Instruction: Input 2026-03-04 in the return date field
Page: home
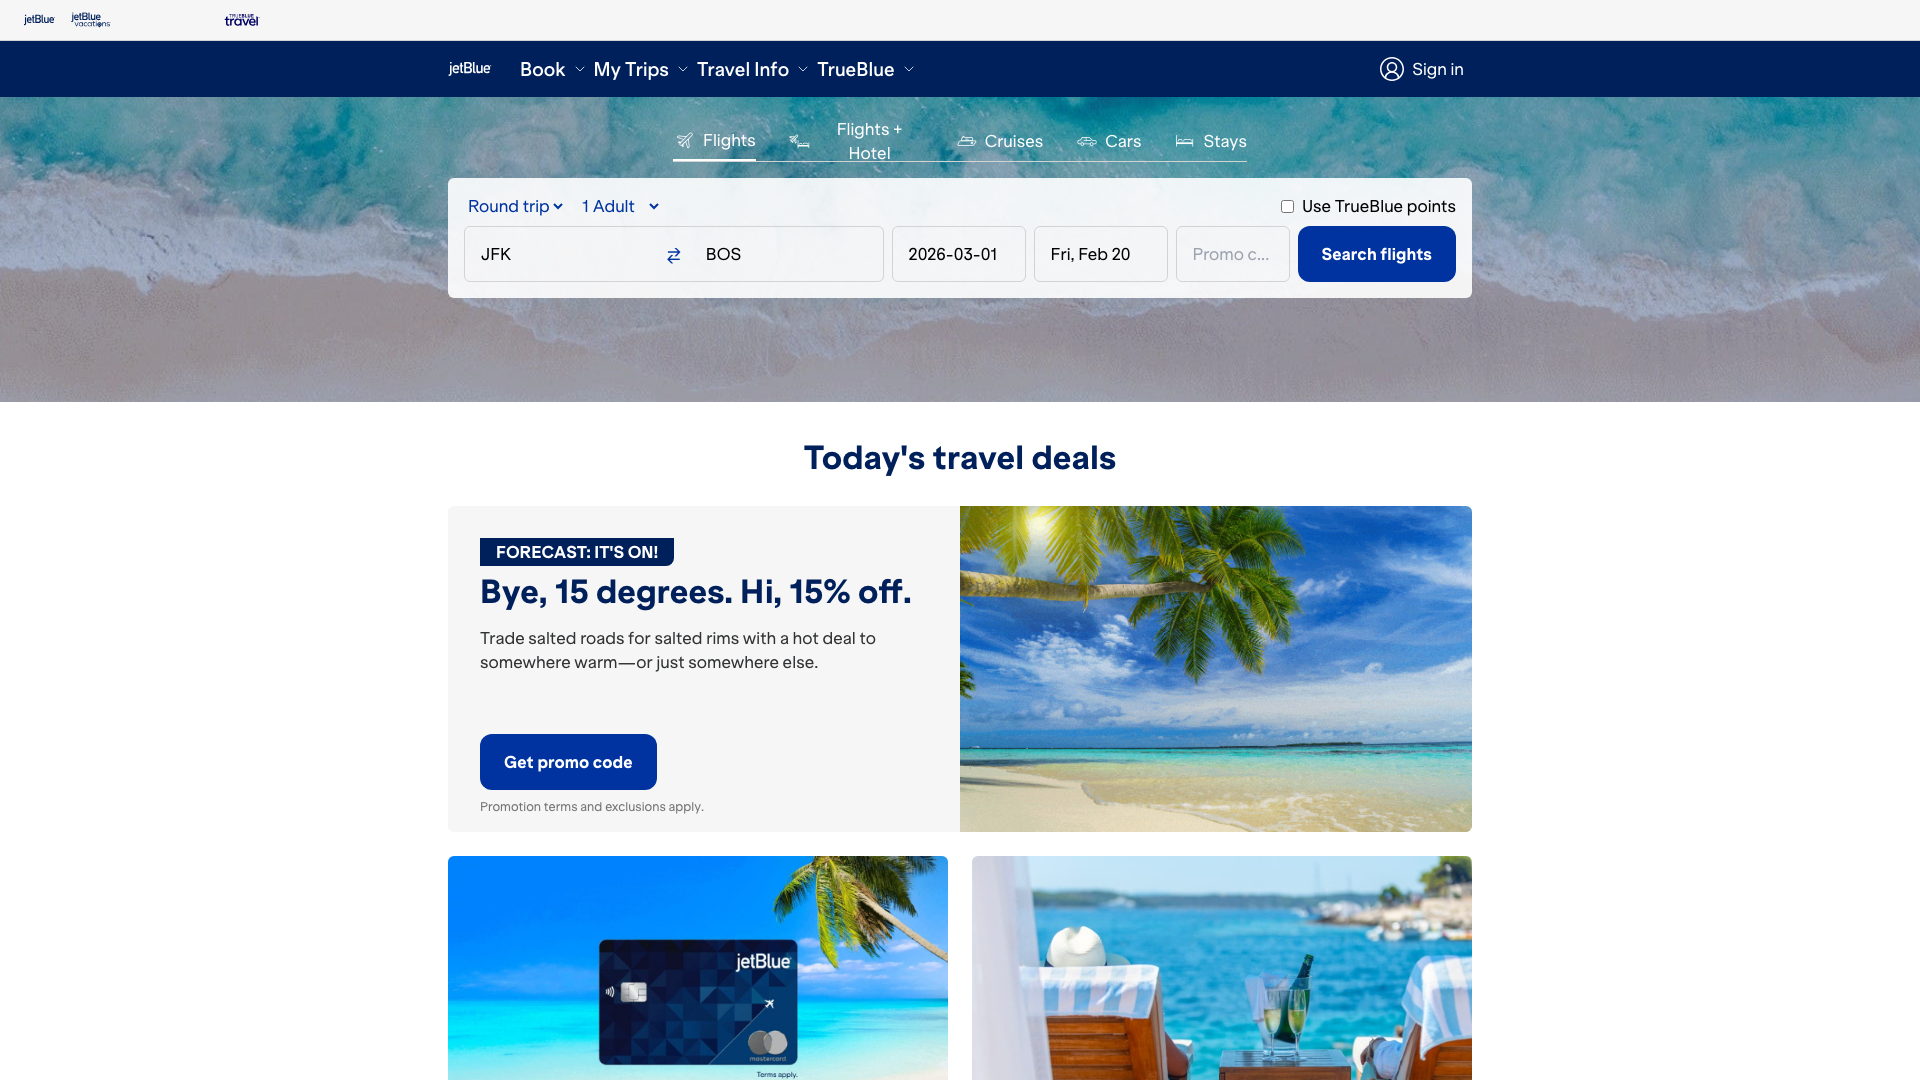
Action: type